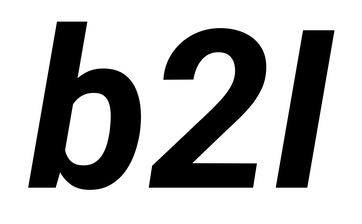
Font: Roboto-Italic_Bold_Italic